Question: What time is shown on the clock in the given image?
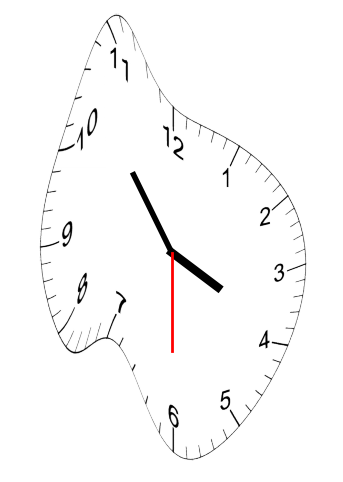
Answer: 03:53:30